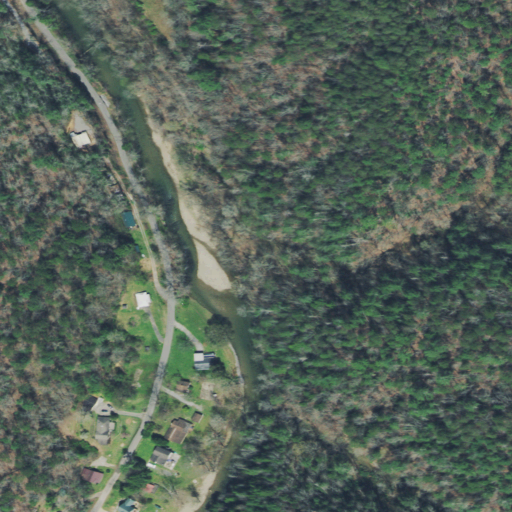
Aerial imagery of valley in Tennessee named Noah Dunkin Hollow containing evergreen forest, mixed forest, deciduous forest, open development, pasture, low intensity development, and woody wetlands